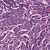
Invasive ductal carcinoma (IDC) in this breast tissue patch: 1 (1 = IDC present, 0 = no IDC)